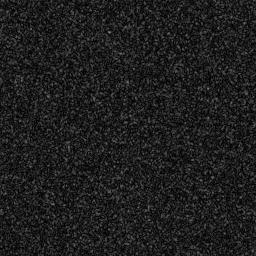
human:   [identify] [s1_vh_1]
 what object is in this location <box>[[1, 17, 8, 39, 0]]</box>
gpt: <ref>1 medium ship at the top left</ref>